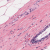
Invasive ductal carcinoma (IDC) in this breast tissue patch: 0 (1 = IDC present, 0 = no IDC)